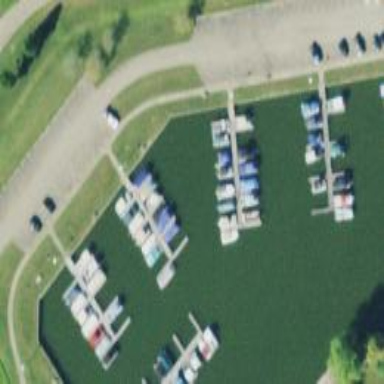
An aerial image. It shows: Pier with mooring facilities.